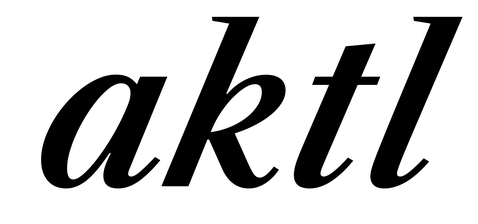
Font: LibreCaslonText-Italic_SemiBold_Italic